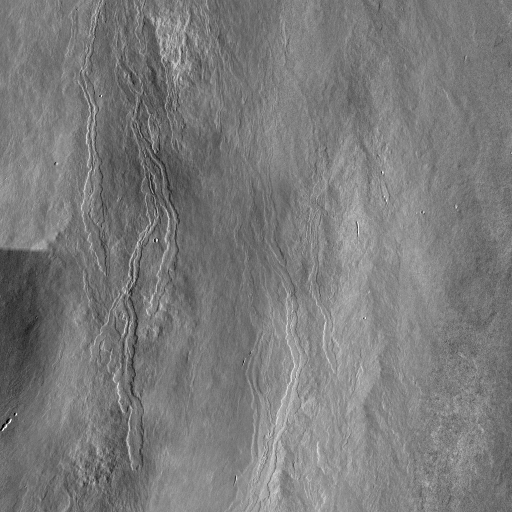
Crater classes present: Background, Buried